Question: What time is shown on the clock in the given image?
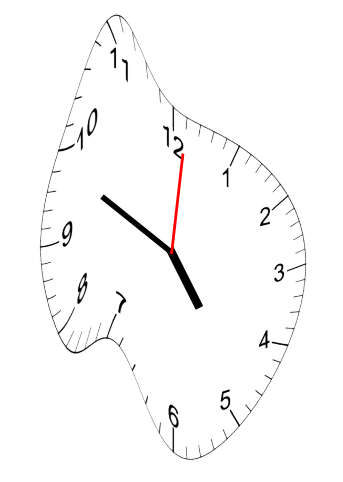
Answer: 04:49:01